Question: I am having difficulty in customizing default tool tip text of PieChart.Here are the details of of API: gwt-visualization 1.1.2, Gwt2.0 and Gxt 2.1.1. <URL> followed , but there is no luck.
'''
private native DataTable addTooltipColumn(DataTable data) /*-{
data.addColumn({type: 'string', role: 'tooltip'});
return data;
}-*/;
'''
'''
private AbstractDataTable createTable() {
DataTable data = DataTable.create();
data.addColumn(ColumnType.STRING, "Task");
data.addColumn(ColumnType.NUMBER, "Hours per Day");
//Assigning the variable
data = addTooltipColumn(data);
List<Integer> asList = Arrays.asList(34,12,34,32,67,21,2,45,2,4,28,5,78);
data.addRows(asList.size());
int i=0;
for (Integer integer : asList) {
data.setValue(i, 0, "Work"+i);
data.setValue(i, 1, integer);
data.setValue(i, 2, "....Tool Tip Txt...");
i++;
}
return data;
}
'''

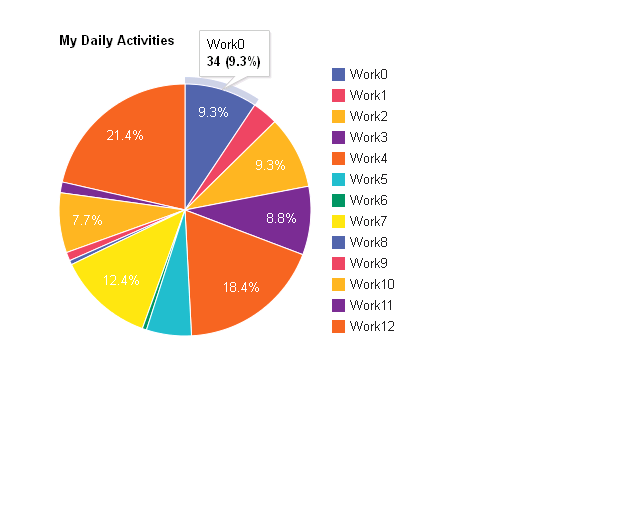
Answer: It seems that tooltips are currently not supported in 'Piecharts' (see <URL>.
I tested it also in pure javascript and tools are not displayed in Piecharts:
<URL>
If you change in the above example from 'PieChart' to 'ColumnChart' it will display the tooltips.
All you can do is create a static tooltip actions with 'PieChart'.
In general I would recommend to use the inofficial <URL>